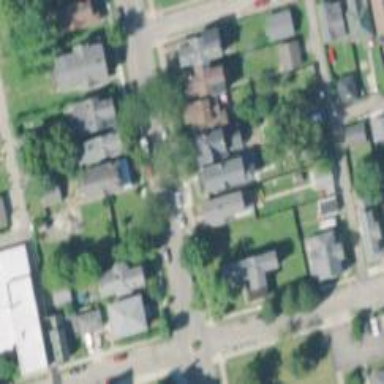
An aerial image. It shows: Neighbourhood designated as historic district.